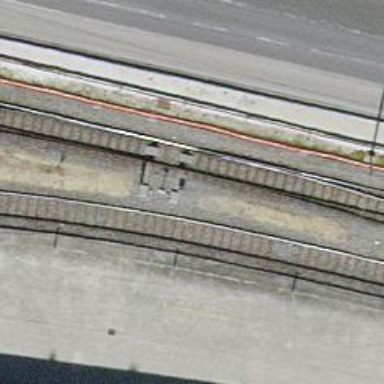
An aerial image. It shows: Railway switch.